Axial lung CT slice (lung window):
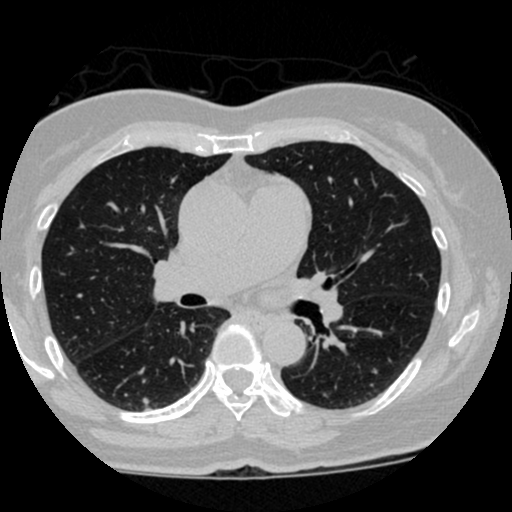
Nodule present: yes
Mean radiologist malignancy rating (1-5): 2.5